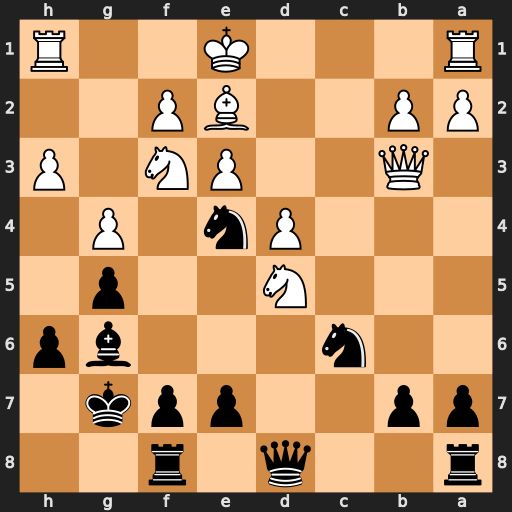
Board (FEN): r2q1r2/pp2ppk1/2n3bp/3N2p1/3Pn1P1/1Q2PN1P/PP2BP2/R3K2R
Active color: b
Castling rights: KQ
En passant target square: -
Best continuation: Na5 Qb5 a6 Qb6 Qxd5